Question: The countdown timer in the online exam is implemented using JavaScript. If the countdown reaches 0:0:00, it alerts the user and it proceeds to the next web page (shown below):
'''
function myTimer(startVal,interval,outputId, dataField){
...
var current = this.value;
this.OutputCntrl.innerHTML = this.Hours(current) + ':' + this.Minutes(current) + ':' + this.Seconds(current);
this.currentTimeOut = setTimeout("Timer.go()", this.interval);
}
else {
window.alert("Time is up! Exam will proceed to next module.");
window.location = "Conf_English.aspx"
}
'''
And if there are still some time left, options are shown in the web form (shown below):

When Proceed Button is click, the questions and answers of the examinee (temporarily stored in a datatable) will be stored in the database.
The problem here is the countdown timer is being run by a client-side script and the insertion of data is coded in the server-side. I can't also make a javascript function that will insert the data because base on what I read on some articles, it is not advisable to access the database through client-side scripts which I see is right base on the concept of ASP.Net. Can someone suggest a good method to do this? Thanks.
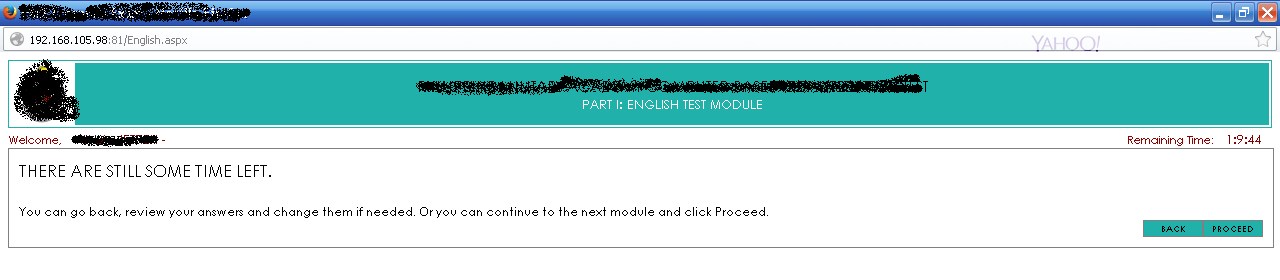
Answer: Use ASP.NET AJAX Page Methods to call a 'static' ('Shared' in VB.NET) method on the web server, like this:
Markup:
'''
// jQuery DOM ready function
$(document).ready(function() {
// Wire up click event handler for proceed button
$('.Proceed').click(function() {
$.ajax({
type: "POST",
url: "PageName.aspx/SaveToDatabase",
data: "{}",
contentType: "application/json; charset=utf-8",
dataType: "json",
success: function(result) {
// Navigate to next page or whatever needs to happen here
}
});
// Stop button from trying to post back to server
return false;
});
});
<asp:Button id="ButtonProceed" runat="server" Text="Proceed" CssClass="Proceed" />
'''
Note: You can pass data to the ASP.NET AJAX Page Method either through name/value pairs inside of 'data: "{}",' or you can build a JavaScript literal and then use 'JSON.stringify()' to convert the literal into JSON.
Code-behind:
'''
[WebMethod]
public static string SaveToDatabase()
{
// Save to database logic here
}
'''